Interaction volume radius: 10 \u00c5
Interaction volume height: 10 \u00c5
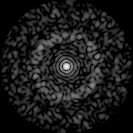
Disorder parameter: 0.8581